Aerial crown-view tile of a tropical tree (Barro Colorado Island, Panama), acquired 20250616:
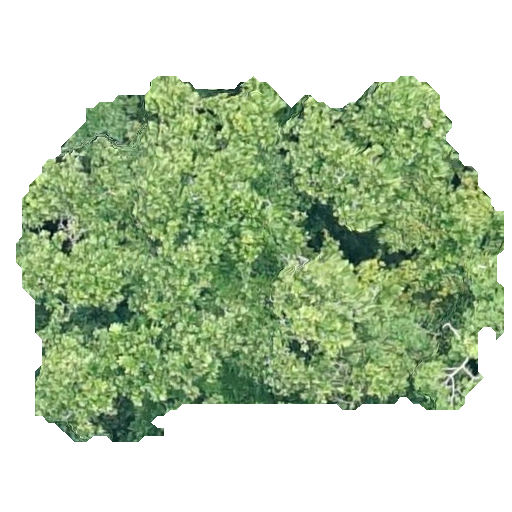
Species: Anacardium excelsum
GBIF accepted scientific name: Anacardium excelsum
Crown area: 203.398 m²